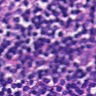
Metastatic tissue present: no